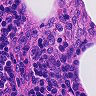
Metastatic tissue present: no